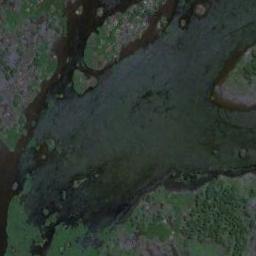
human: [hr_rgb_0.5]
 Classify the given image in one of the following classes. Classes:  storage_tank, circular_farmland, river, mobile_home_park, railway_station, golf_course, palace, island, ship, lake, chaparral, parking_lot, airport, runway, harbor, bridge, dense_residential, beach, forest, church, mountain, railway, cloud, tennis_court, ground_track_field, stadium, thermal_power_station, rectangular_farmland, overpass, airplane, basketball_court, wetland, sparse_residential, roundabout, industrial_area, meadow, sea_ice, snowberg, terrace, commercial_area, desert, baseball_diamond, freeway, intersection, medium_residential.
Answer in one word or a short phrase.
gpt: wetland